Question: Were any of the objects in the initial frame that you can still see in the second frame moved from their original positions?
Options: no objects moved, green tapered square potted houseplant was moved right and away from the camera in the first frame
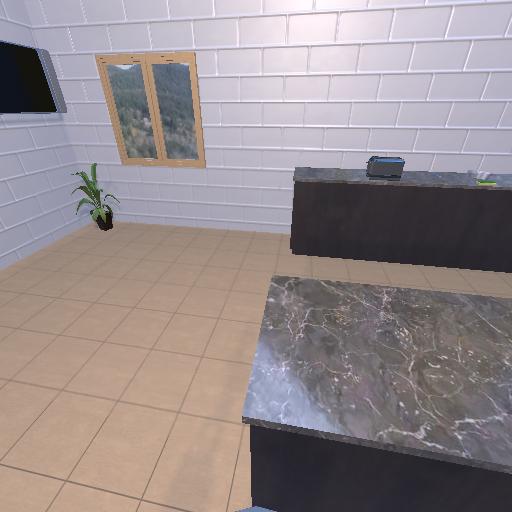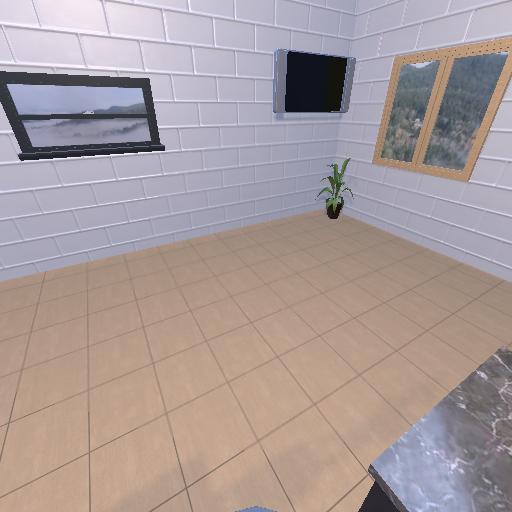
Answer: no objects moved